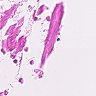
Metastatic tissue present: no